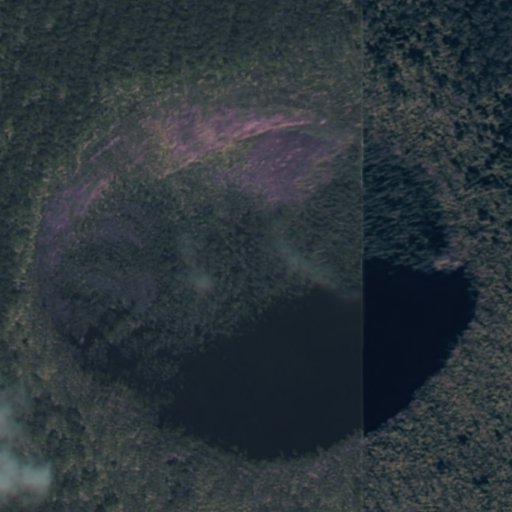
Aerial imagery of crater(s) in Hawaii named Pua‘iālua Crater containing only unknown